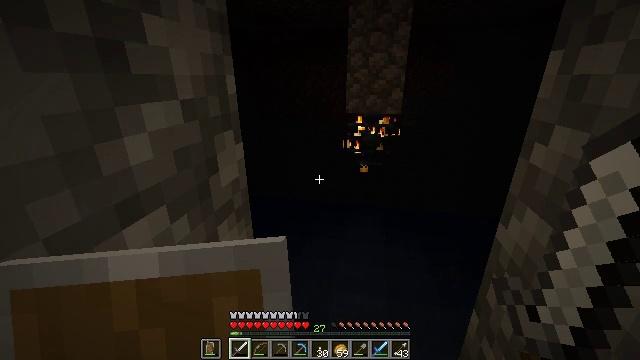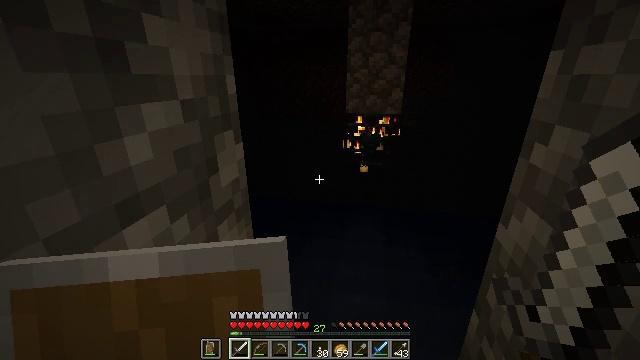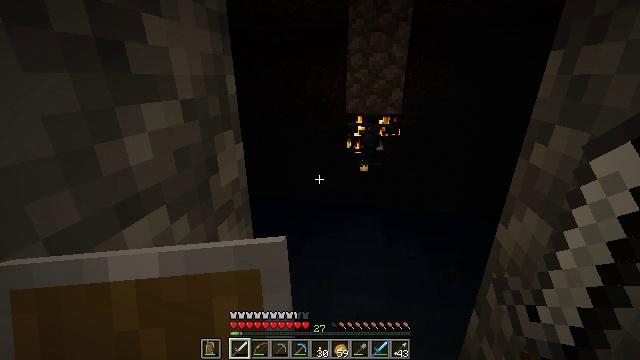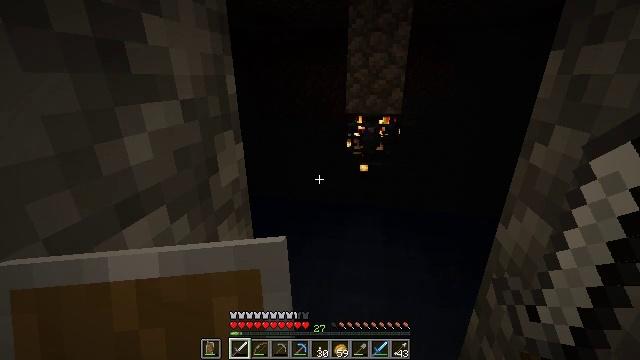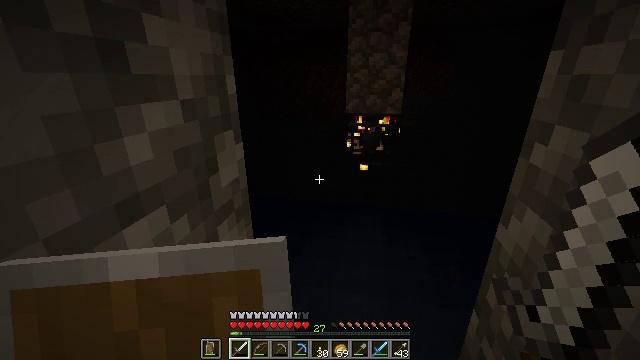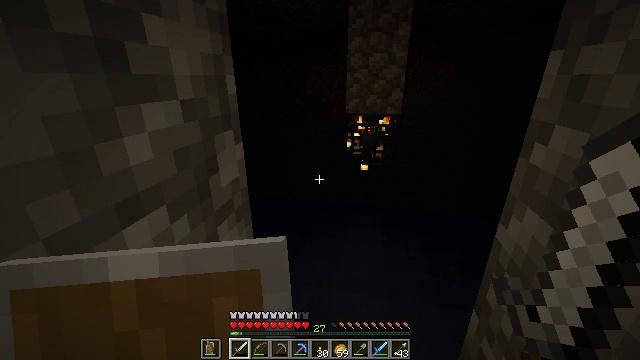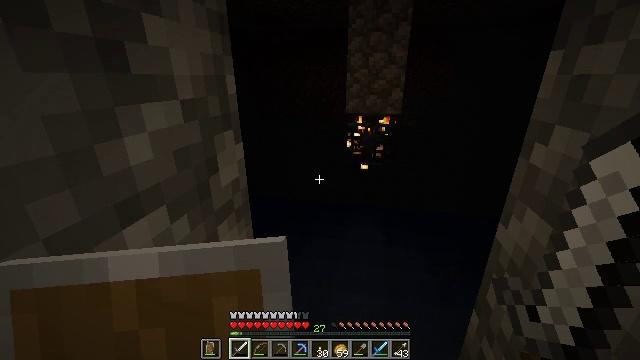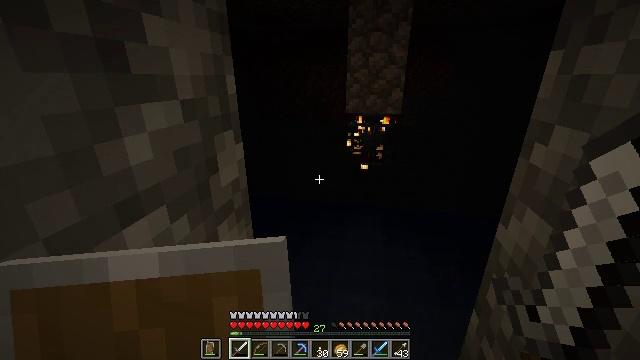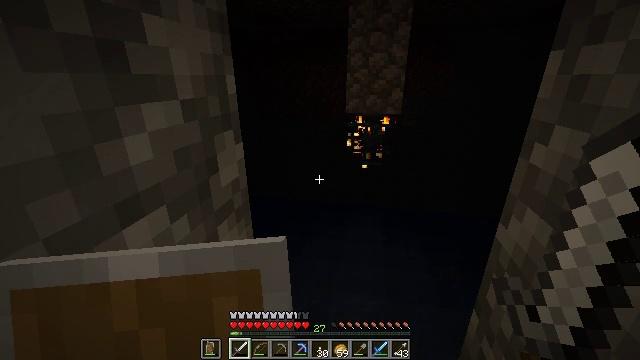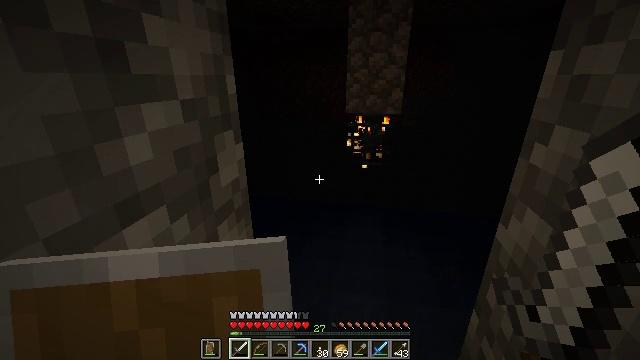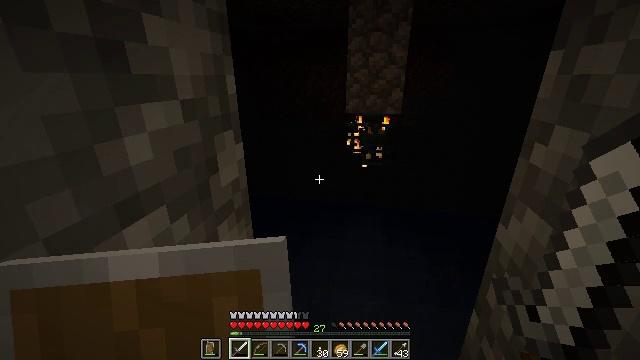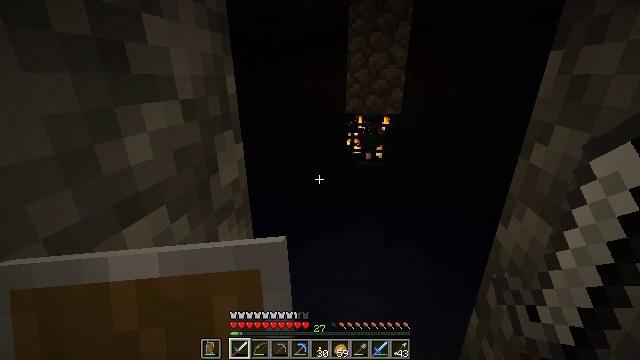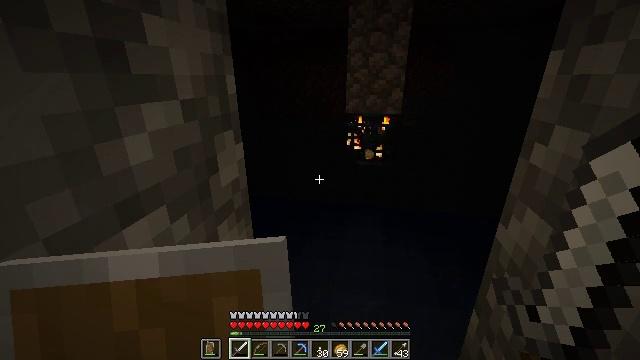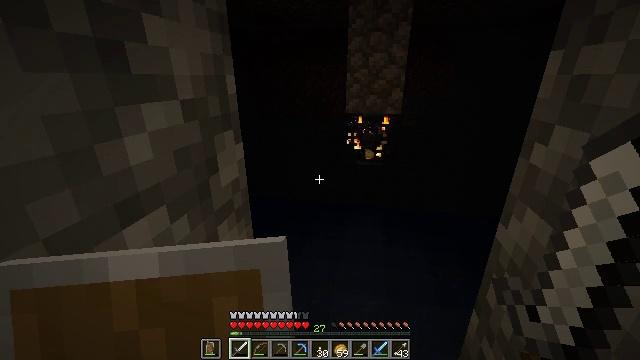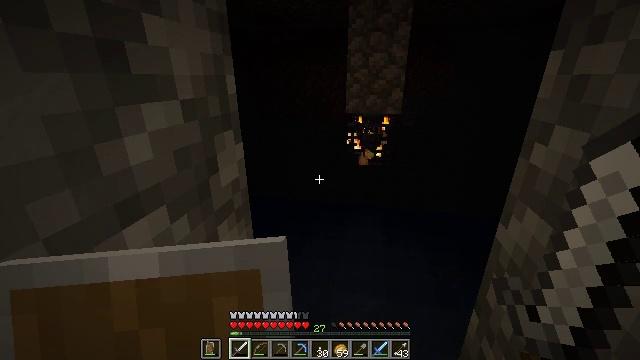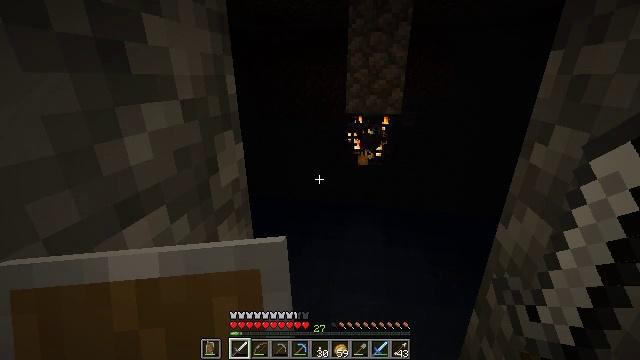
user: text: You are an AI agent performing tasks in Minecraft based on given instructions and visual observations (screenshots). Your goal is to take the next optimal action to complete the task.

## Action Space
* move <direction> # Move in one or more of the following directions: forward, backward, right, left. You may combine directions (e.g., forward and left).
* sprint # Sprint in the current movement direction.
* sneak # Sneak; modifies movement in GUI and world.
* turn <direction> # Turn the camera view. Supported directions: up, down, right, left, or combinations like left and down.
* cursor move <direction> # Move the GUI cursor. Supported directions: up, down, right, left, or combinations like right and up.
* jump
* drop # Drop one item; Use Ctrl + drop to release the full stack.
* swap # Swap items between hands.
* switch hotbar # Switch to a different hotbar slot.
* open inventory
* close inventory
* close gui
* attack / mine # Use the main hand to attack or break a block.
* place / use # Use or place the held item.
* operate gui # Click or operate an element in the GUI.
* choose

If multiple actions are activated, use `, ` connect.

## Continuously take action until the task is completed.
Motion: motion action
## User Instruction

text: Remove an iron sword from the inventory.
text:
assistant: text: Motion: no_op
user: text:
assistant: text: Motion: no_op
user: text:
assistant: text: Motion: no_op
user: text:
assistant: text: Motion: no_op
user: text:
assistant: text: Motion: no_op
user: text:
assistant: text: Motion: no_op
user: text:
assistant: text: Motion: no_op
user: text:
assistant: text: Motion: no_op
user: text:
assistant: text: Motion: no_op
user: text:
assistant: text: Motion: no_op
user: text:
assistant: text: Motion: no_op
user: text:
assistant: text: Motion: no_op
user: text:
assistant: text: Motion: no_op
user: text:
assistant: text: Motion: no_op
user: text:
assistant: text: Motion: no_op
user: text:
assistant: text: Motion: no_op
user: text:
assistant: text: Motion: no_op
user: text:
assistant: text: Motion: no_op
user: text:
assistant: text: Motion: no_op
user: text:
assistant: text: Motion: no_op
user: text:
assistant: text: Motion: no_op
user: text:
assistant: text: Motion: no_op
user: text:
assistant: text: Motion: no_op
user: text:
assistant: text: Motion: no_op
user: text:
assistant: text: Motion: no_op
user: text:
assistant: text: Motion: no_op
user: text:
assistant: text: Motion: no_op
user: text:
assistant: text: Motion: no_op
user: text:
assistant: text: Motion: no_op
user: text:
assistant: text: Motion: no_op